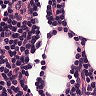
Metastatic tissue present: no